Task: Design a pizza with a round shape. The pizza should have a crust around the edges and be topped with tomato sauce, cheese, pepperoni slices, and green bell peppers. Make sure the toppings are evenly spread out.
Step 267:
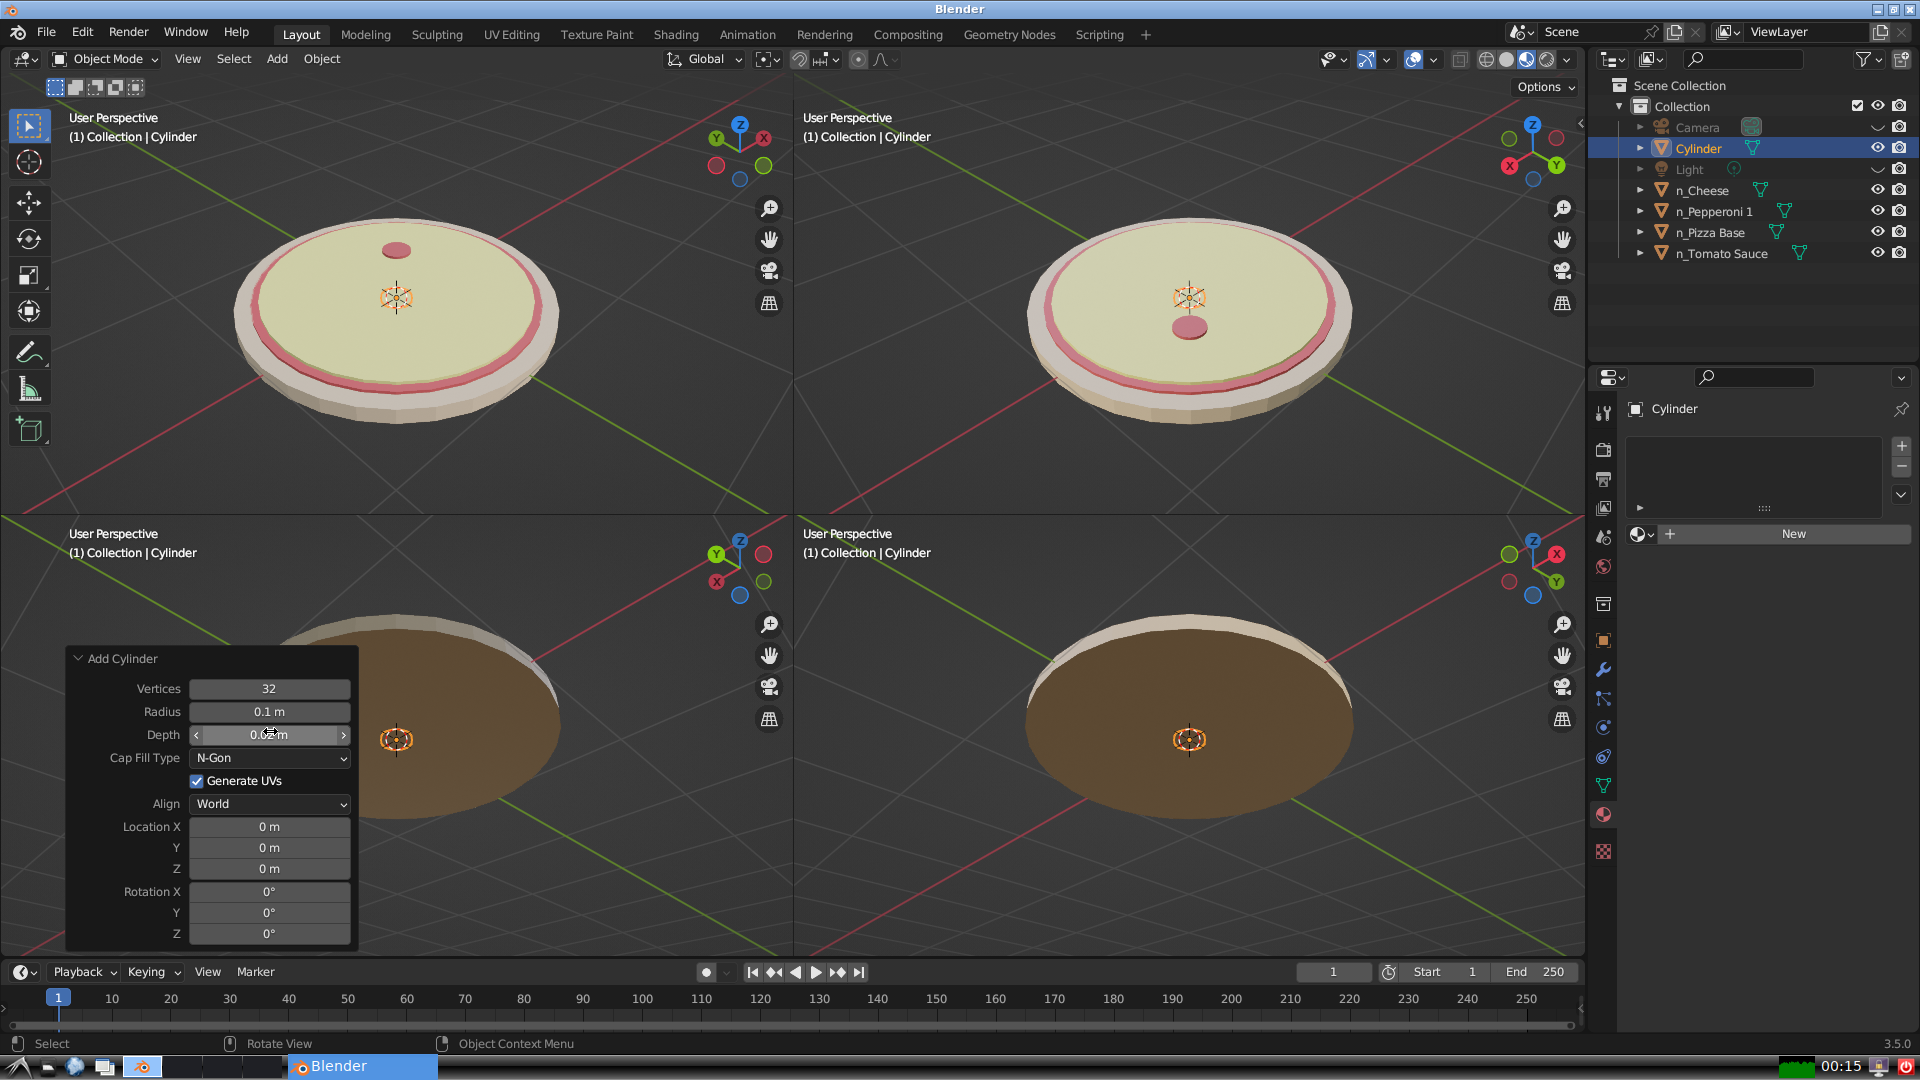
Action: {"mouse_move": [270, 824]}